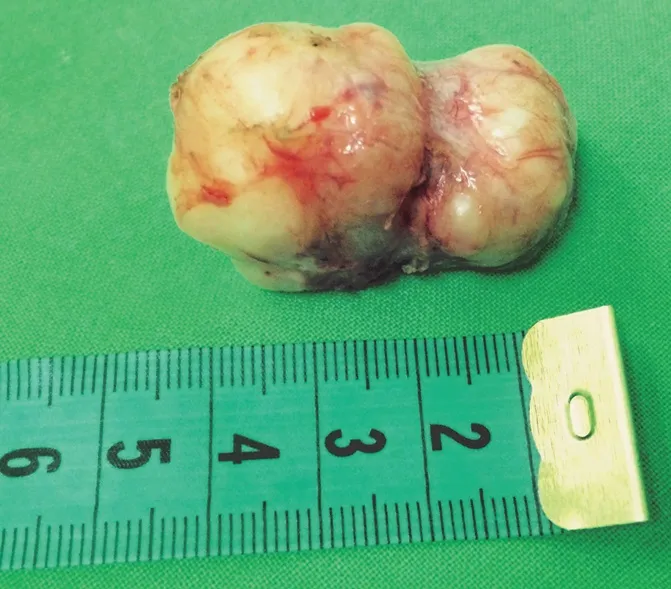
The completely removed tumor.
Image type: medical_photograph (other_medical_photograph)